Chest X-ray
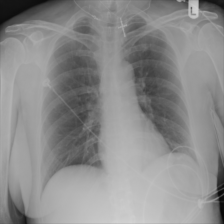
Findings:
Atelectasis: negative
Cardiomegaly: negative
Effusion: negative
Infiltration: negative
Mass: negative
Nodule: negative
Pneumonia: negative
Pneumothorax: negative
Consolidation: negative
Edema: negative
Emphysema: negative
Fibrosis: negative
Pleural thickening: negative
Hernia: negative